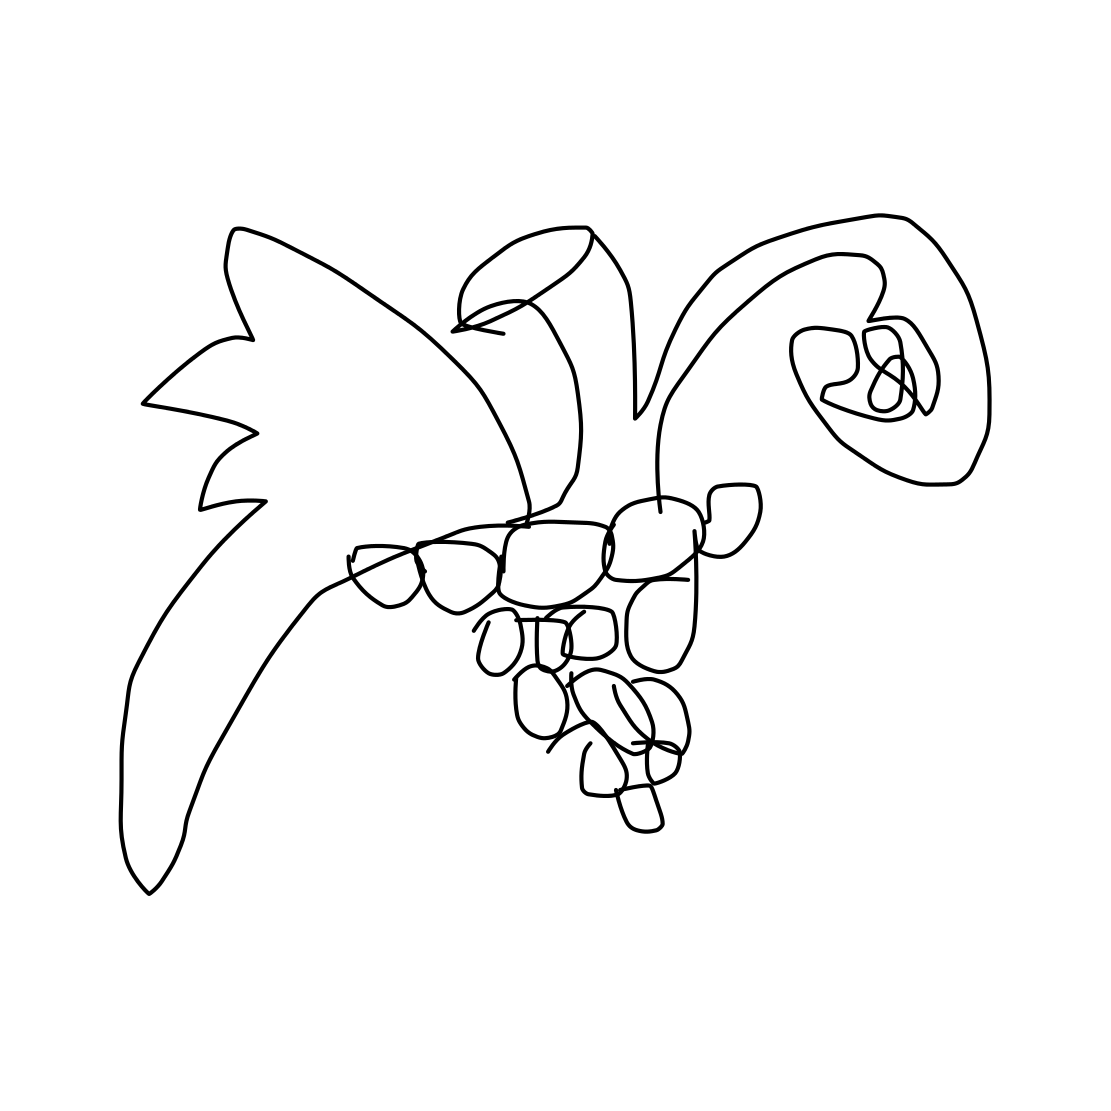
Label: grapes